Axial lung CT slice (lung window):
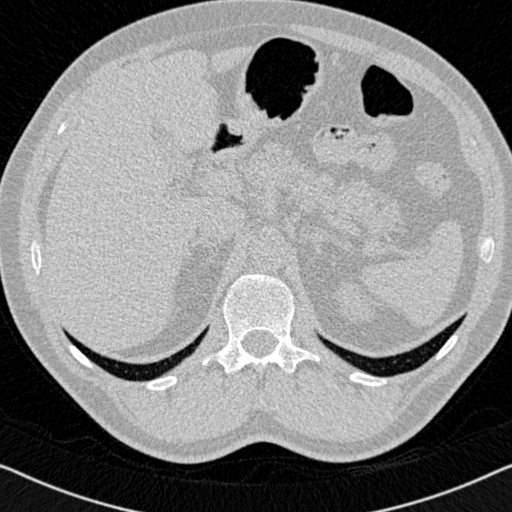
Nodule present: no